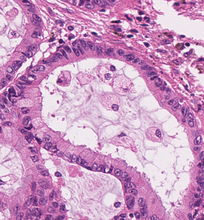
Tumor epithelial tissue: yes
Tumor-associated stroma tissue: yes
Normal tissue: no